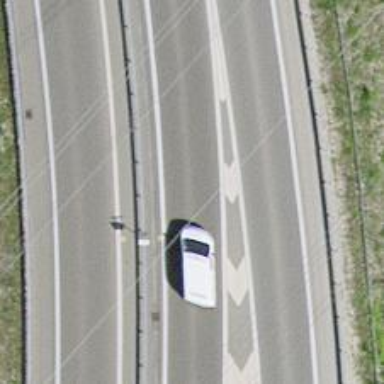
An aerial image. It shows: Motorway.